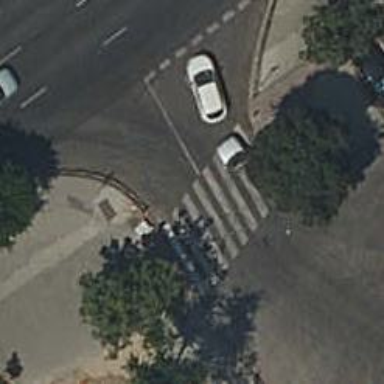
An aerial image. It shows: Uncontrolled zebra crossing on the road.